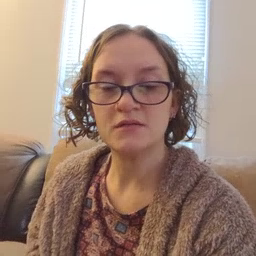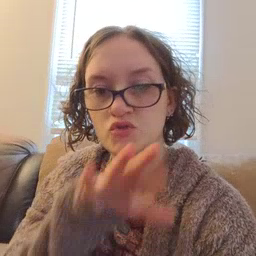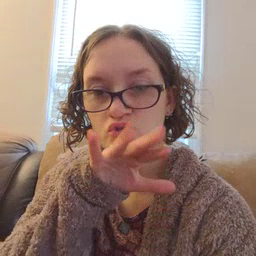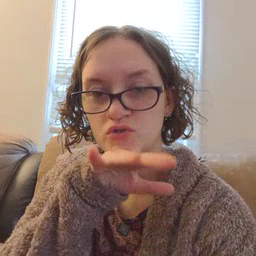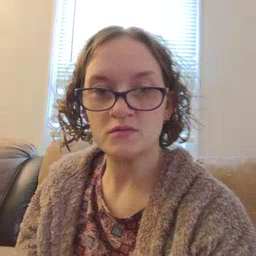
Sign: dirty